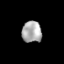
Tissue: prostate
Cell type: Epithelial cells
Senescence score: 0.2923
Nuclear area (px): 419
Mean DAPI intensity: 169.778